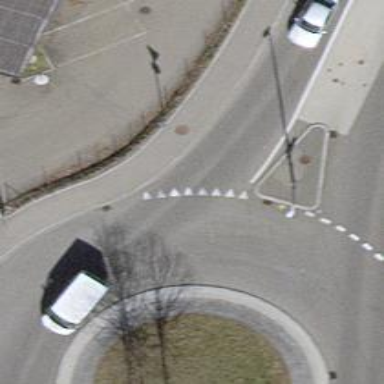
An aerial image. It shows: Road with "give way" sign.